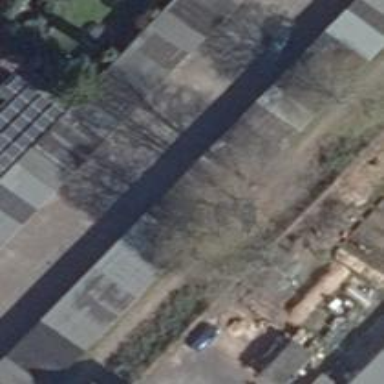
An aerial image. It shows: Group of garages.